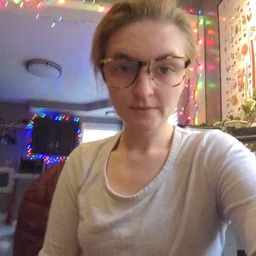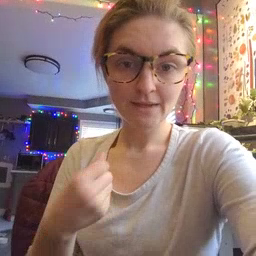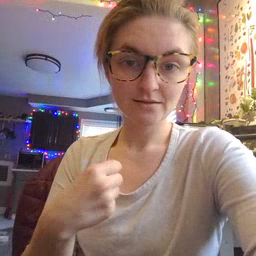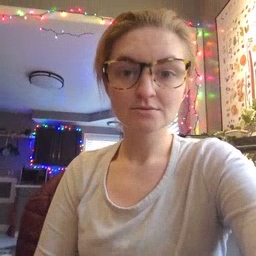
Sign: make